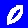
Digit: 0